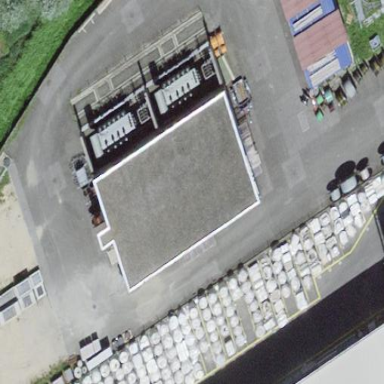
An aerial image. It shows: Industrial building.